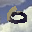
Label: 0